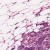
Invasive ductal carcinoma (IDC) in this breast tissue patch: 1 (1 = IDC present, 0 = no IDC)